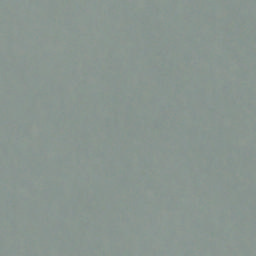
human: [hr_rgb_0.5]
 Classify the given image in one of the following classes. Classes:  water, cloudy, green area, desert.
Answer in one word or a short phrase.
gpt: cloudy